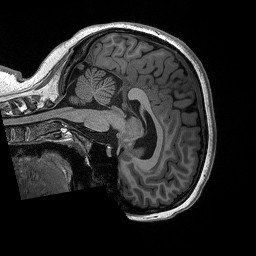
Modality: T1w
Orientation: sagittal
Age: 22
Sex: female